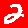
Digit: 2